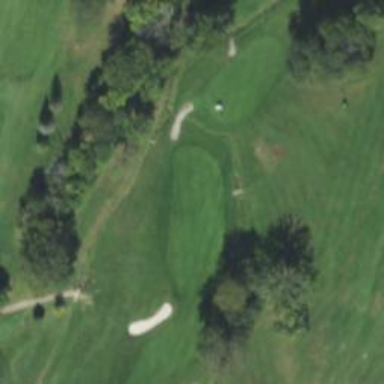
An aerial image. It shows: Pathway for golfing.